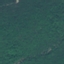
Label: Forest